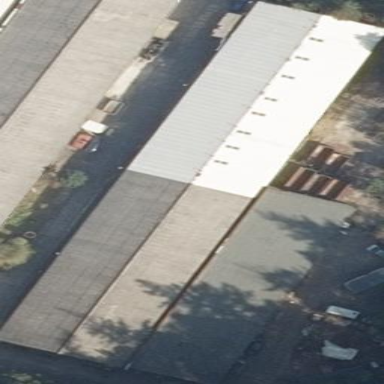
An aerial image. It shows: Industrial building.